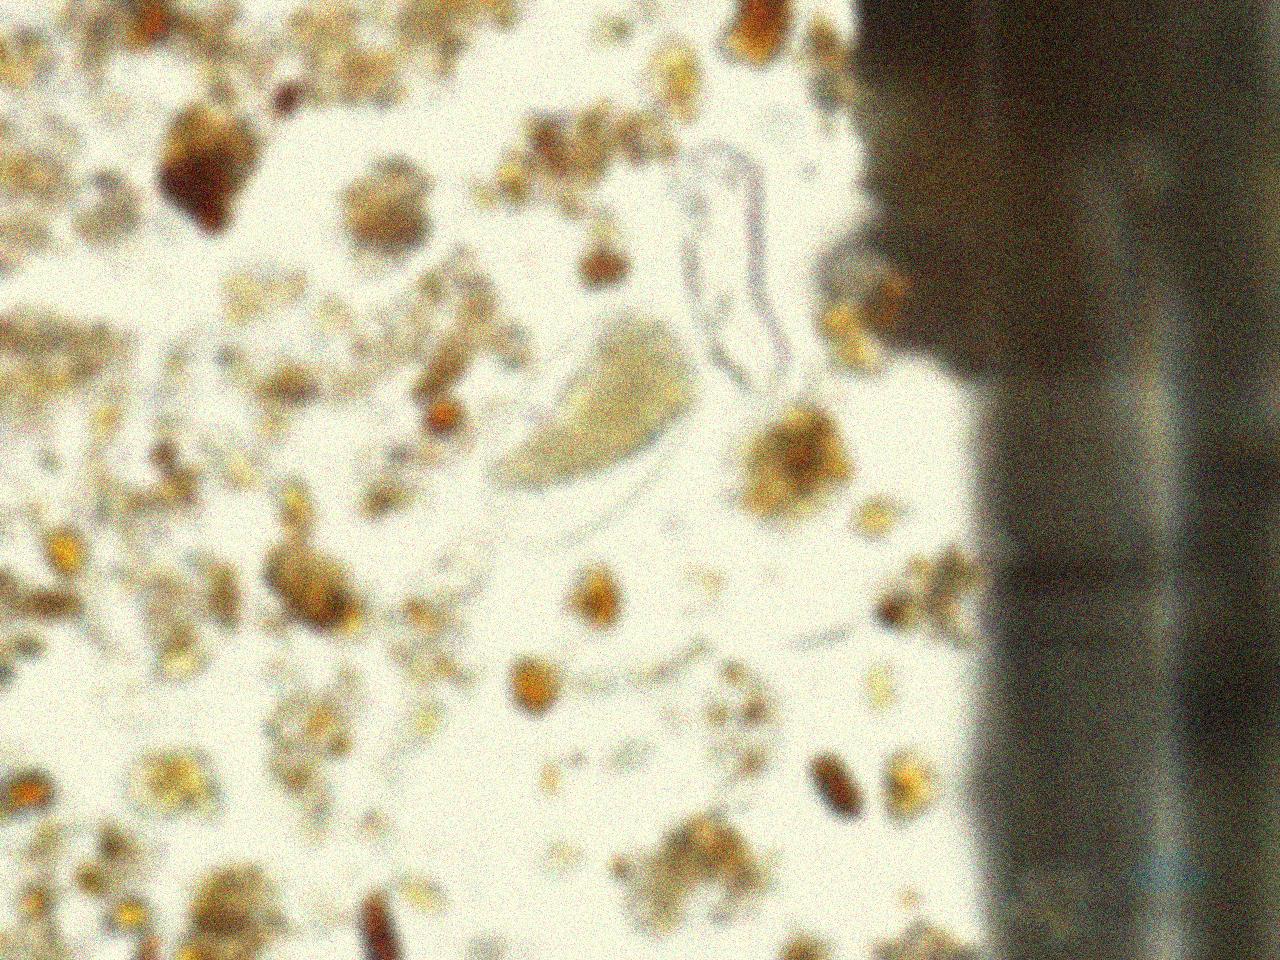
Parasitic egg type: Hookworm egg